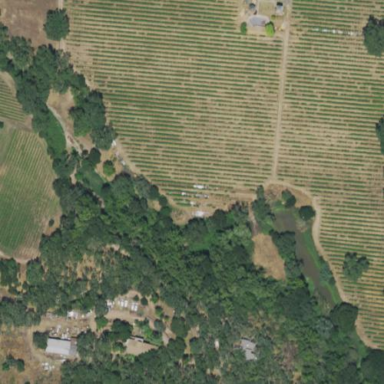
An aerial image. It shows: Vineyard growing wine grapes.